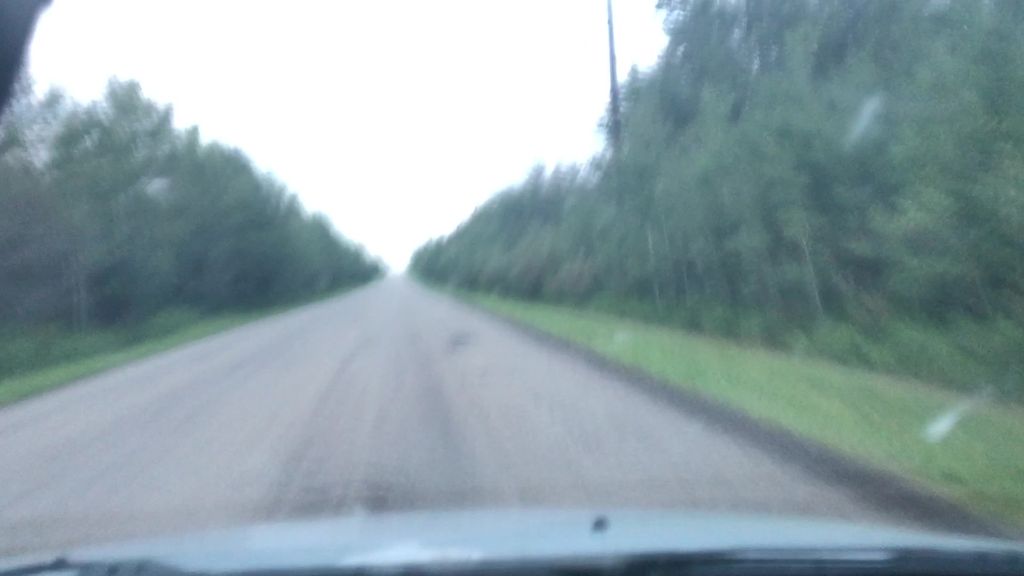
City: edmonton